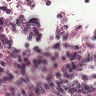
Metastatic tissue present: no